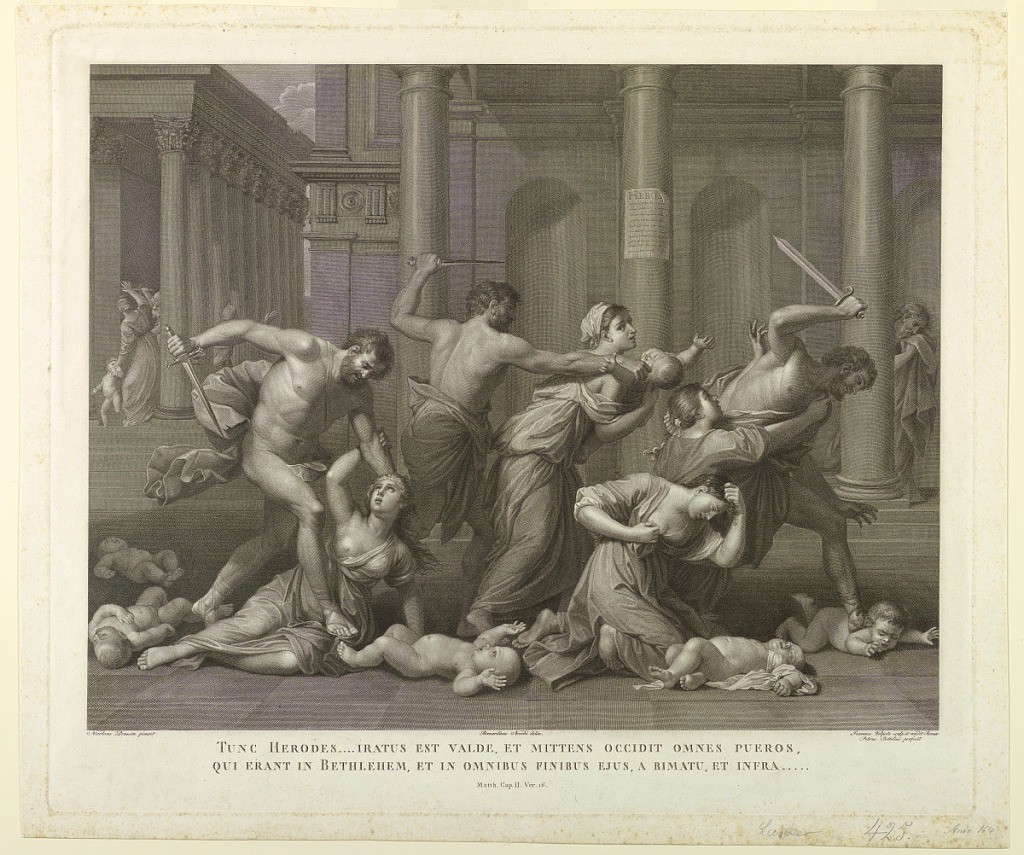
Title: The Massacre of the Innocents
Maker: Giovanni Volpato, Italian, 1733 - 1803
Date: ca. 1780-1800
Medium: Engraving on paper
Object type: Print
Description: In a city square, bordered by classical edifices, soldiers pursue and slay children.